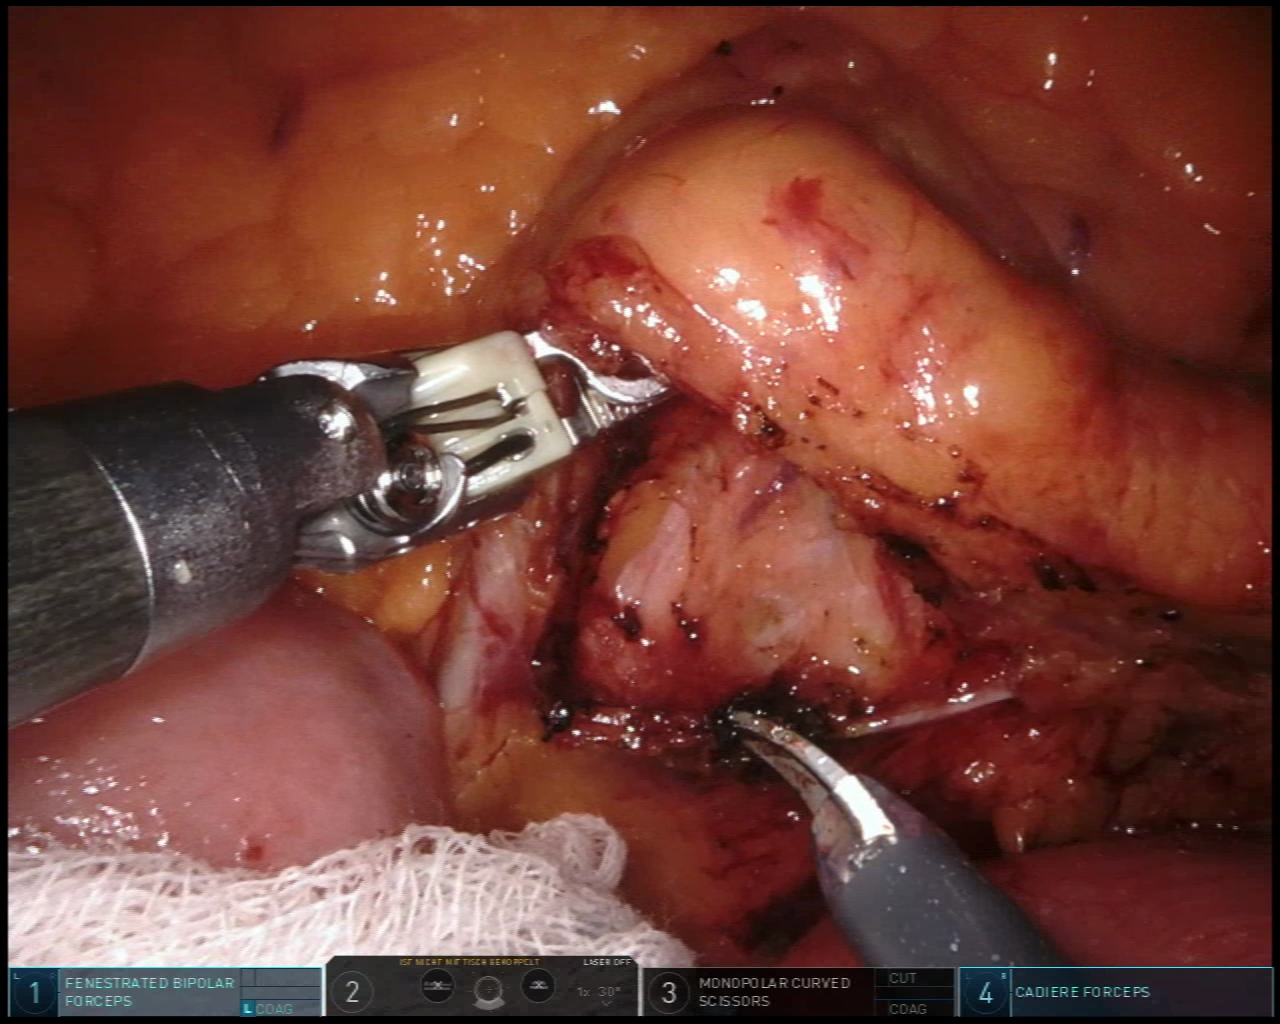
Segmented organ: intestinal_veins
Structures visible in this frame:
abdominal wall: no
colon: no
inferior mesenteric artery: no
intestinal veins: yes
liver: no
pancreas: no
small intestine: yes
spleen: no
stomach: no
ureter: no
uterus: no
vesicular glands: no